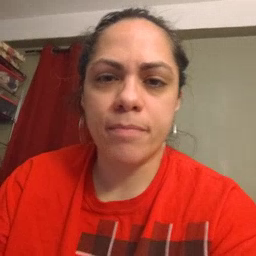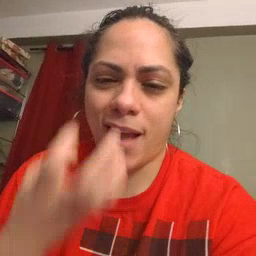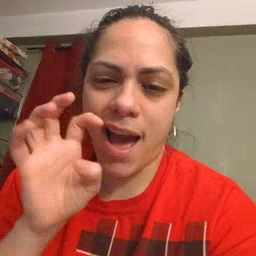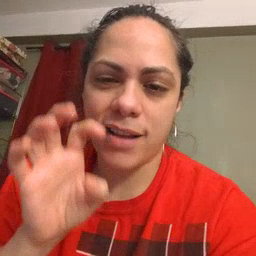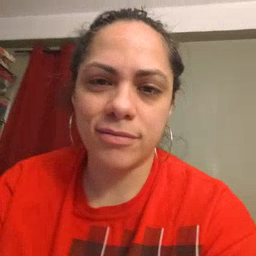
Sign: hot